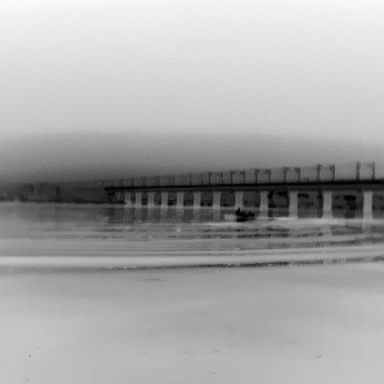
There is a warship in the infrared image.